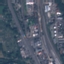
Land use / land cover class: Highway